Brain MRI, t2w sequence, axial 2D slice.
Patient: age 27, sex F, weight 90 kg, height 1.9 m
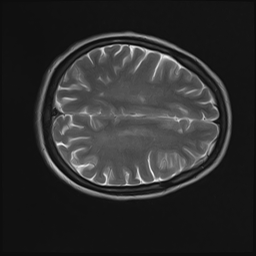